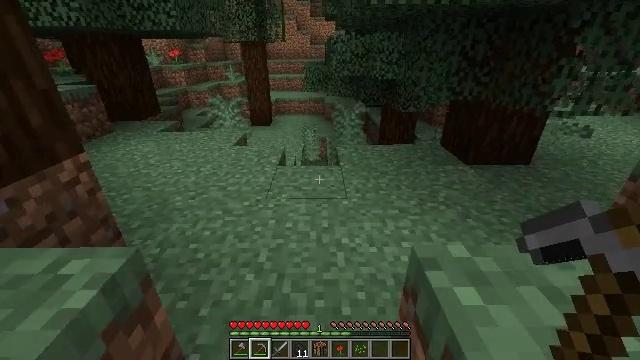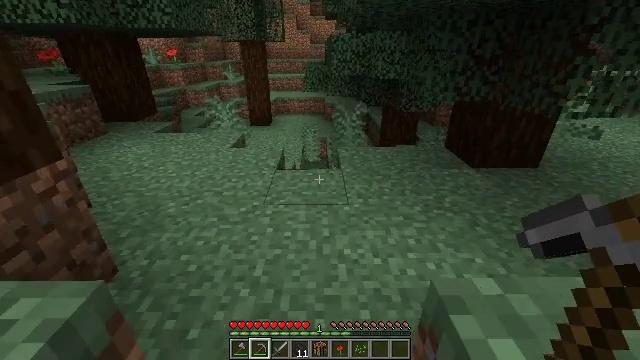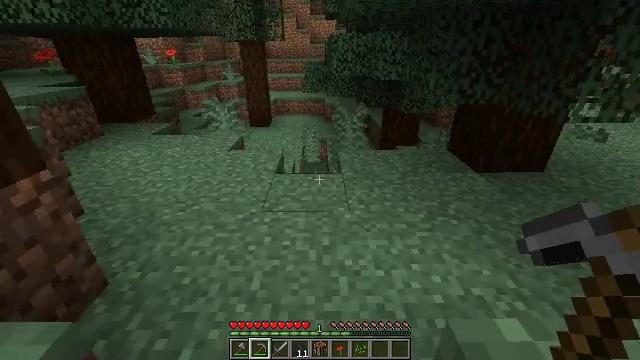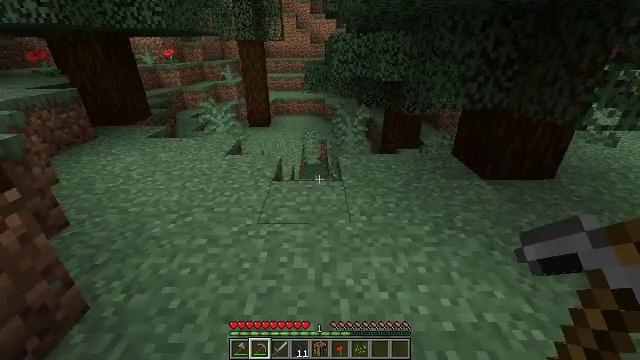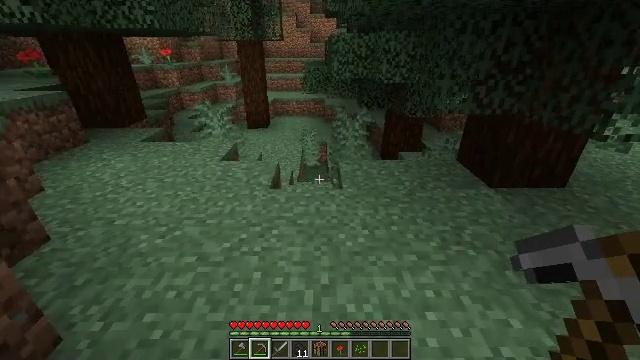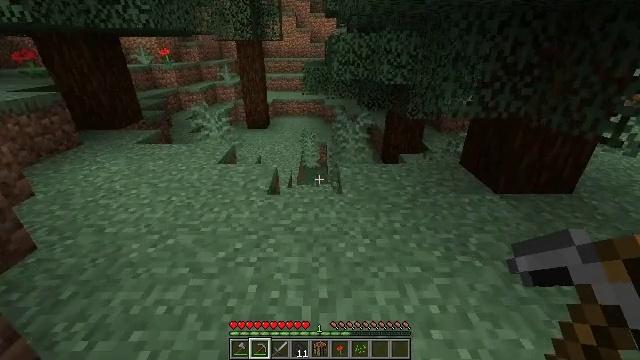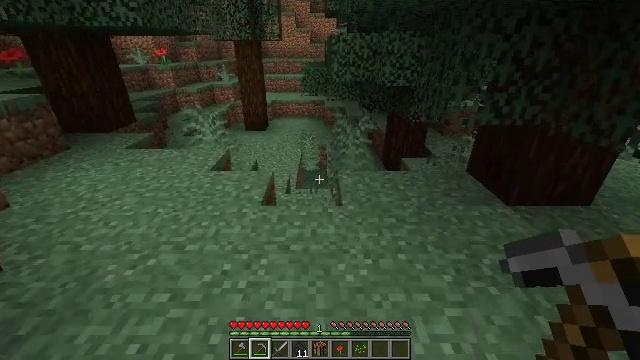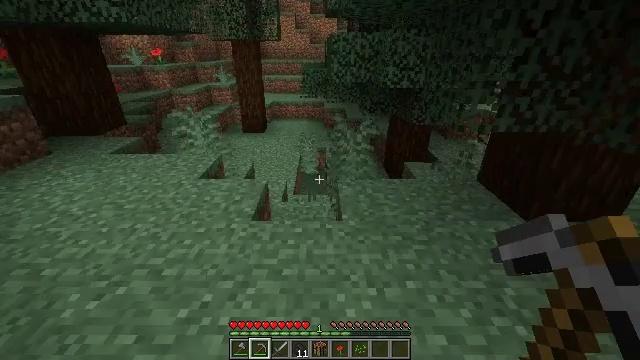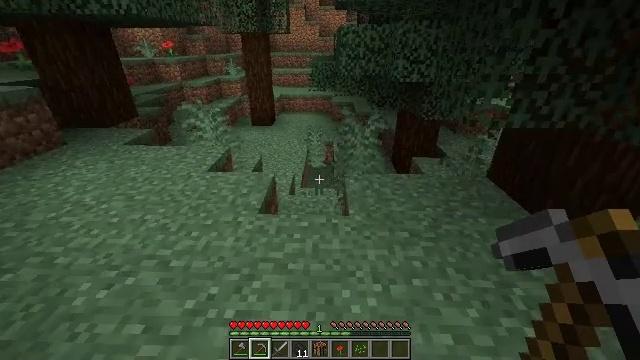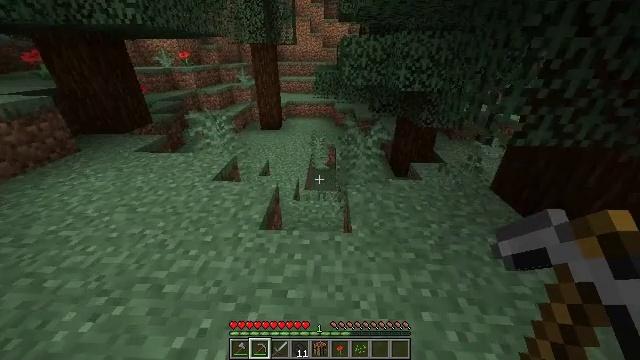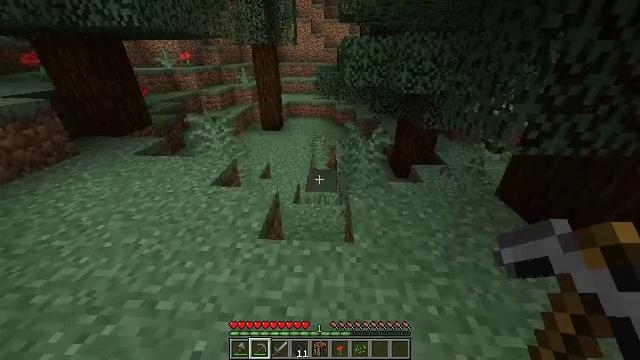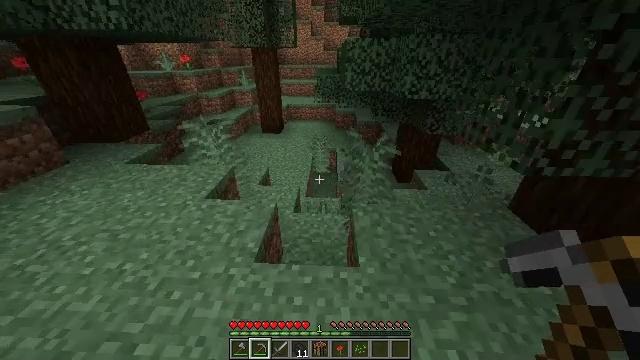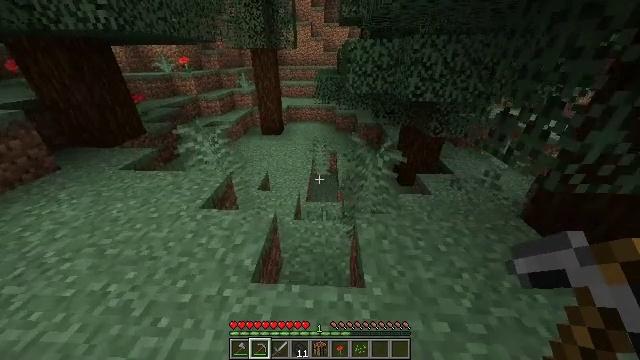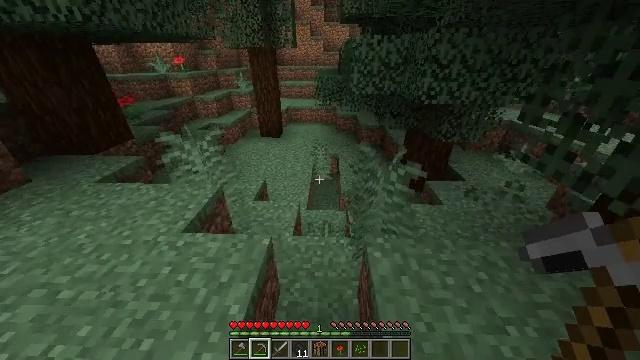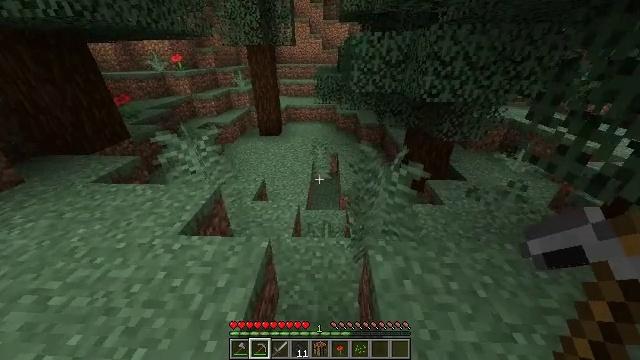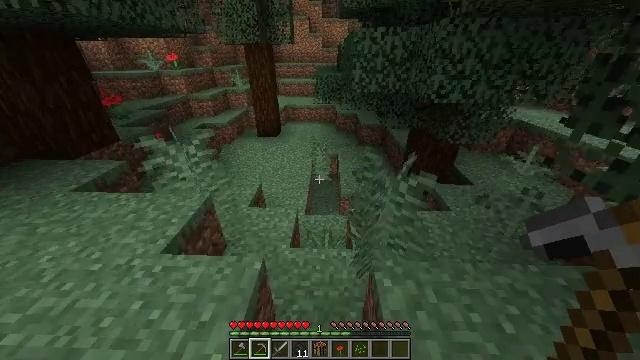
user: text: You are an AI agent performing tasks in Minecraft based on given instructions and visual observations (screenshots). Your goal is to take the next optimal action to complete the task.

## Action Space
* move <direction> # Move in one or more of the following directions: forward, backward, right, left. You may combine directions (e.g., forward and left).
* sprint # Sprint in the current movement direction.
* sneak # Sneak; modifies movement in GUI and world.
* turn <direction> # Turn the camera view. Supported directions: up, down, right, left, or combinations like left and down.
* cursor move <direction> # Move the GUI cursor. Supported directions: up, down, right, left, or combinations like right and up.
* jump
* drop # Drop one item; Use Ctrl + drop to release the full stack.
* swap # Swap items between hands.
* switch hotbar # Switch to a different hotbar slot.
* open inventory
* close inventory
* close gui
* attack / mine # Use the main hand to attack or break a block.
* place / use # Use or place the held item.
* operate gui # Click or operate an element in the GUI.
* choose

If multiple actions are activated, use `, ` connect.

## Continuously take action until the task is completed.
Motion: motion action
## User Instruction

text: Remove the large fern from the terrain.
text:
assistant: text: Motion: move forward and move right
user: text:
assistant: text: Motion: move forward
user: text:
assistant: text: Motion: move forward
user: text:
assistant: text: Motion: move forward, sprint
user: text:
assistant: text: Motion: move forward, sprint
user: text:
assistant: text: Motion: move forward, sprint
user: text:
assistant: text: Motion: move forward, sprint
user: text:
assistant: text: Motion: move forward, sprint, turn left and down
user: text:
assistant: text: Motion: move forward, sprint
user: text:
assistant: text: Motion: move forward, sprint
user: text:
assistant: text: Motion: move forward, sprint
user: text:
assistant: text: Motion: move forward, sprint
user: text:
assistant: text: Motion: move forward, sprint
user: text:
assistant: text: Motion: move forward, sprint
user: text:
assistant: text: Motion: move forward, sprint
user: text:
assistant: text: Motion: move forward and move left, sprint
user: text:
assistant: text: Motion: move forward and move left, sprint
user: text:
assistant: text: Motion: move forward and move left, sprint
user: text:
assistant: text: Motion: move forward and move left, sprint
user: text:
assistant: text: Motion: move forward and move left, sprint, turn right
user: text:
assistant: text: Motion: move forward and move left, sprint
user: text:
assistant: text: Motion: move forward, turn right
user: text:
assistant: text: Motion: move forward, turn right and down
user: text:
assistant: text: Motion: move forward, turn right and down
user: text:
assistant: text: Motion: move forward, turn right and down
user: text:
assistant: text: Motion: move forward, turn right and down
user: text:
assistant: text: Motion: move forward, turn right and down
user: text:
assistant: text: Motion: move forward and move left, turn right and down
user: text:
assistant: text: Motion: move forward and move left
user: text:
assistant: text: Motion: move forward and move left